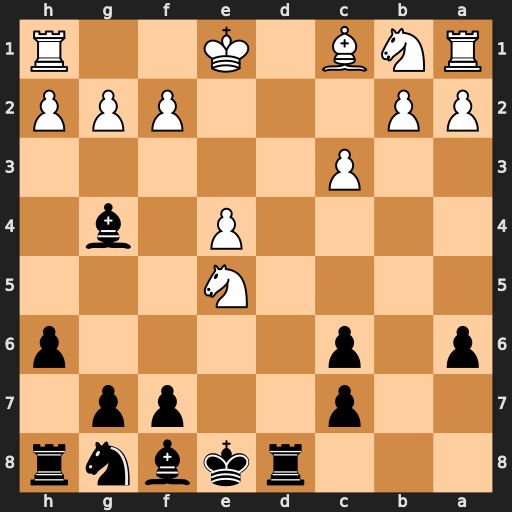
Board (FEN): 3rkbnr/2p2pp1/p1p4p/4N3/4P1b1/2P5/PP3PPP/RNB1K2R
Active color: b
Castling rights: KQk
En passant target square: -
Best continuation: Rd1#